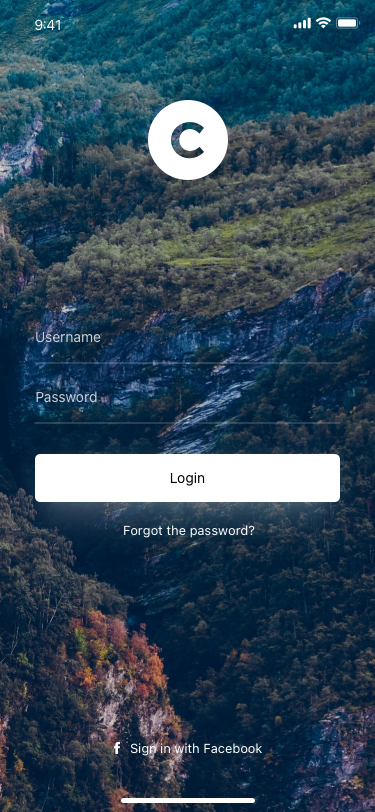
Text in this UI design:
Sign in with Facebook
Forgot the password?
Login
Password
Username